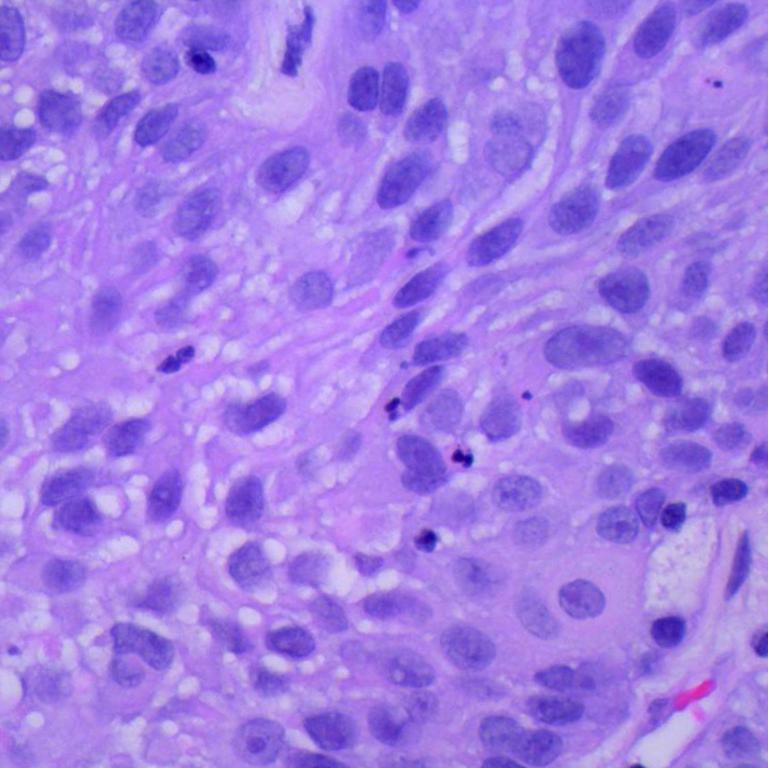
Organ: lung
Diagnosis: squamous carcinomas